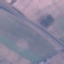
Land use / land cover: Highway